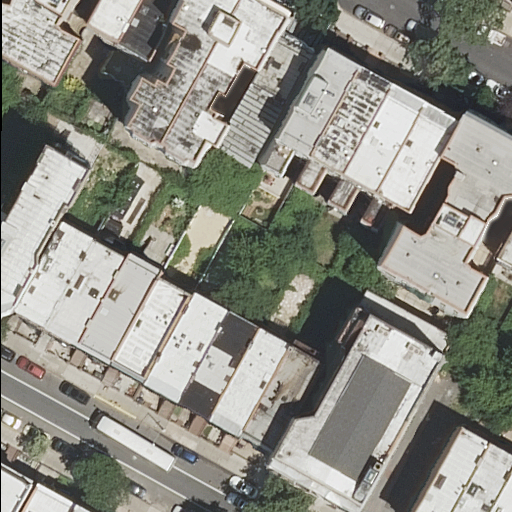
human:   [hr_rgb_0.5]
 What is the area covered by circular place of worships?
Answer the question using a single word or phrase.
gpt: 0m2

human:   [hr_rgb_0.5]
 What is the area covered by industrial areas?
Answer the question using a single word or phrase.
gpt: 290m2

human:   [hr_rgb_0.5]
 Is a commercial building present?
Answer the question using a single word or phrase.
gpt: no

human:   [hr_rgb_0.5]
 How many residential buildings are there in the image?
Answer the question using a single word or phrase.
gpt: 29

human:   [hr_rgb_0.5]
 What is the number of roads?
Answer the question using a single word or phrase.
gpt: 2

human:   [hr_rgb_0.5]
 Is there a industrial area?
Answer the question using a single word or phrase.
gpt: yes

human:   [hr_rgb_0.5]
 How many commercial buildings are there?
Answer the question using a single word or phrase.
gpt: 0

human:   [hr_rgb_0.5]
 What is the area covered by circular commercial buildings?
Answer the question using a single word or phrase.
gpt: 0m2

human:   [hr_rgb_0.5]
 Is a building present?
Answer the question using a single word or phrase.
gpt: yes

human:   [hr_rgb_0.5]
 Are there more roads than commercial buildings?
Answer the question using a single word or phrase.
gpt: yes

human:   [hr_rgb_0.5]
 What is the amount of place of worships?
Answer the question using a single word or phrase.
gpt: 1

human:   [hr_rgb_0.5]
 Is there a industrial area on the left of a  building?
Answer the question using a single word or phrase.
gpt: yes

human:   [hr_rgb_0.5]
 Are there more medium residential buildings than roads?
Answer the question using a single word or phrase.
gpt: yes

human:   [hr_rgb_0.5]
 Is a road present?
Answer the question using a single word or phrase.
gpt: yes

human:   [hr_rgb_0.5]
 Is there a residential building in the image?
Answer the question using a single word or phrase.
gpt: yes

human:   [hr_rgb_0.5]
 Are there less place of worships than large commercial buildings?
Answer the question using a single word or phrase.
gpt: no

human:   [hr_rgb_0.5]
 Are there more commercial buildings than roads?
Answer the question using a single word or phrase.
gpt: no

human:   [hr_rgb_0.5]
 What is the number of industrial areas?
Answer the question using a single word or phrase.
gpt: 1

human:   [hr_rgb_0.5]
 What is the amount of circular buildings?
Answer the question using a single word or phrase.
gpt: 0

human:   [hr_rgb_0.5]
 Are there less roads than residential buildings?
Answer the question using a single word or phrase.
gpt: yes

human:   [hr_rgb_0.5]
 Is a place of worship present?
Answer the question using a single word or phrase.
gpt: yes

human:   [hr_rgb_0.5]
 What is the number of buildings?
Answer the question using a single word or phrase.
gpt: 29

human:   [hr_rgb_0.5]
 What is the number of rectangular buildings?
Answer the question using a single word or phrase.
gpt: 19

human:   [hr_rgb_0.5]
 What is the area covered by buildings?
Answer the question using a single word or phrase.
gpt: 4916m2

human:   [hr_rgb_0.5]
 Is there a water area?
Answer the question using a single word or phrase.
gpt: no

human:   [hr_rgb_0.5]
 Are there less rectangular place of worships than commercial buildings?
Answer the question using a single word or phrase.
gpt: no

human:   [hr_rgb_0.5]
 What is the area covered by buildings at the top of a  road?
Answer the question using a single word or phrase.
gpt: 3675m2

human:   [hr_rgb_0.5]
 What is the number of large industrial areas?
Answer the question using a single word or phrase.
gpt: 0

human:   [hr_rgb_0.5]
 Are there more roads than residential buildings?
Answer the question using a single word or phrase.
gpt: no

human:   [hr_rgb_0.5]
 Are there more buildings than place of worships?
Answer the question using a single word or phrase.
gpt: yes

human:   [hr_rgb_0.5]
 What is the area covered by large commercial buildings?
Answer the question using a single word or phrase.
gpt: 0m2

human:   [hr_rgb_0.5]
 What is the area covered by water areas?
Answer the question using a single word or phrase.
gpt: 0m2

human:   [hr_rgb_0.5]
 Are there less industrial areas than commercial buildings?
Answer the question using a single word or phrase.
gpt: no

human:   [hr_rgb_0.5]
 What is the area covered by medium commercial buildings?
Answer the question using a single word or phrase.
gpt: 0m2

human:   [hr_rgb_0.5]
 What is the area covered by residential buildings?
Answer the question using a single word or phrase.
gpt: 4916m2

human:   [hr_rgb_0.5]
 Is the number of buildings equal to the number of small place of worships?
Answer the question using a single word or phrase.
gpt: no

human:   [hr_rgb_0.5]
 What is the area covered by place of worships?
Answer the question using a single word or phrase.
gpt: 790m2

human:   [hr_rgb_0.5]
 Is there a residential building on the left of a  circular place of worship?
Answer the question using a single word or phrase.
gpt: no

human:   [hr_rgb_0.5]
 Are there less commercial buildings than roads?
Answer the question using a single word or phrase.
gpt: yes

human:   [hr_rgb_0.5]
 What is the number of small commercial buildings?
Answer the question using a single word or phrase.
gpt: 0

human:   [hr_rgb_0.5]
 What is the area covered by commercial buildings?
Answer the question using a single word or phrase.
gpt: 0m2

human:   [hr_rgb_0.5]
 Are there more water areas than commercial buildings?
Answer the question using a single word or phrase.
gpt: no

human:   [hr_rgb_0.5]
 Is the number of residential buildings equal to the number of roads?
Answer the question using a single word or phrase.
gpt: no

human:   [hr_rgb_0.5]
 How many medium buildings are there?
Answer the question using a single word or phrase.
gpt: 17

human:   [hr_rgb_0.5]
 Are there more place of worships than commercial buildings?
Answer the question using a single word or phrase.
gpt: yes

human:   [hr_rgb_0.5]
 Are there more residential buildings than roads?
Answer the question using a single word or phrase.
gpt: yes

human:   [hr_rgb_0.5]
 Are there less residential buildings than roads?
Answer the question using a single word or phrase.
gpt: no

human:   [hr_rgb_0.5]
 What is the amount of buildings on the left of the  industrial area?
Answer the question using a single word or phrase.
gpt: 20

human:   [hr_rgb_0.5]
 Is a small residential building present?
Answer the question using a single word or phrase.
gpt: yes

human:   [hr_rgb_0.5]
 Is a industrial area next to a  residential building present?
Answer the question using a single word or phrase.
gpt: yes

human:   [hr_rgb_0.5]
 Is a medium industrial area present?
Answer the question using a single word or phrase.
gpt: yes

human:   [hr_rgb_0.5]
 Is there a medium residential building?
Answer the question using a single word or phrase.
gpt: yes

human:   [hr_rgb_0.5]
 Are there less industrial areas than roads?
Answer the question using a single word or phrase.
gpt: yes

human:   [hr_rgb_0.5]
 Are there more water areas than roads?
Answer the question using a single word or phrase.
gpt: no

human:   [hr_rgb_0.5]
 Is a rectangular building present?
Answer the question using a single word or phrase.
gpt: yes

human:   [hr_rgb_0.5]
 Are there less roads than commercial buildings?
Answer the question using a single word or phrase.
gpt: no

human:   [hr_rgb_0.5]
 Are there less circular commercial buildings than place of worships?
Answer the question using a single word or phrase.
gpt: yes

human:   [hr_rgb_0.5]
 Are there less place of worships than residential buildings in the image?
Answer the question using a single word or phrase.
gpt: yes

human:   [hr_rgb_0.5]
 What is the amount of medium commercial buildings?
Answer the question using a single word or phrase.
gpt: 0

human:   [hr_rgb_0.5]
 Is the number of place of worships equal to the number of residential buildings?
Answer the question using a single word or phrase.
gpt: no

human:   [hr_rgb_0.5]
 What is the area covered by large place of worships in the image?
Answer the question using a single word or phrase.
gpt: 790m2

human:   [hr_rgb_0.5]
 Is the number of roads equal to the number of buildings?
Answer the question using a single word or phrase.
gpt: no

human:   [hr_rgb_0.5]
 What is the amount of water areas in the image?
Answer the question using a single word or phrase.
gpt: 0

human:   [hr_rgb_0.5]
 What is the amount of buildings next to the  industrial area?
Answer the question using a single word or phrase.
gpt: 29